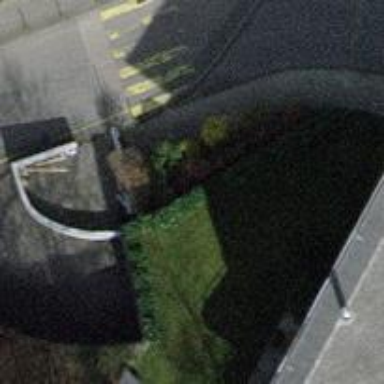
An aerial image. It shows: Driveway tunnel that serves as roadway.